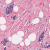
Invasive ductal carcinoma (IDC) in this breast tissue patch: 1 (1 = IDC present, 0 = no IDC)